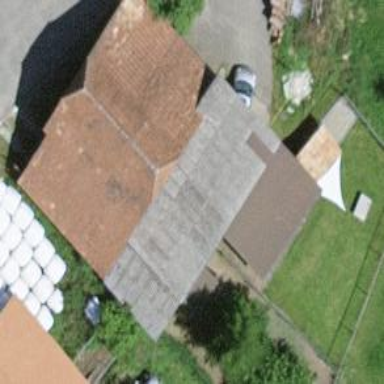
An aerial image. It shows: Barn.